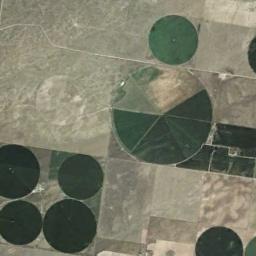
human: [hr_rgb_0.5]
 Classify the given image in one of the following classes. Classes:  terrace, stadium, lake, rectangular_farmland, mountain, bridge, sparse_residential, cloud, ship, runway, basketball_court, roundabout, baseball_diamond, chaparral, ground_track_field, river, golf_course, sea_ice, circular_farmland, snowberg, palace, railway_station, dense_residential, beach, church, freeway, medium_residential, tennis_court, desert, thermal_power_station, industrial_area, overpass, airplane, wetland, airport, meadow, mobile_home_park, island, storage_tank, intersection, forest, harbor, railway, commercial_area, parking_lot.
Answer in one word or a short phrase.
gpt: circular_farmland